Field crop: maize
Growth stage: 2
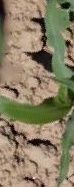
Species: maize